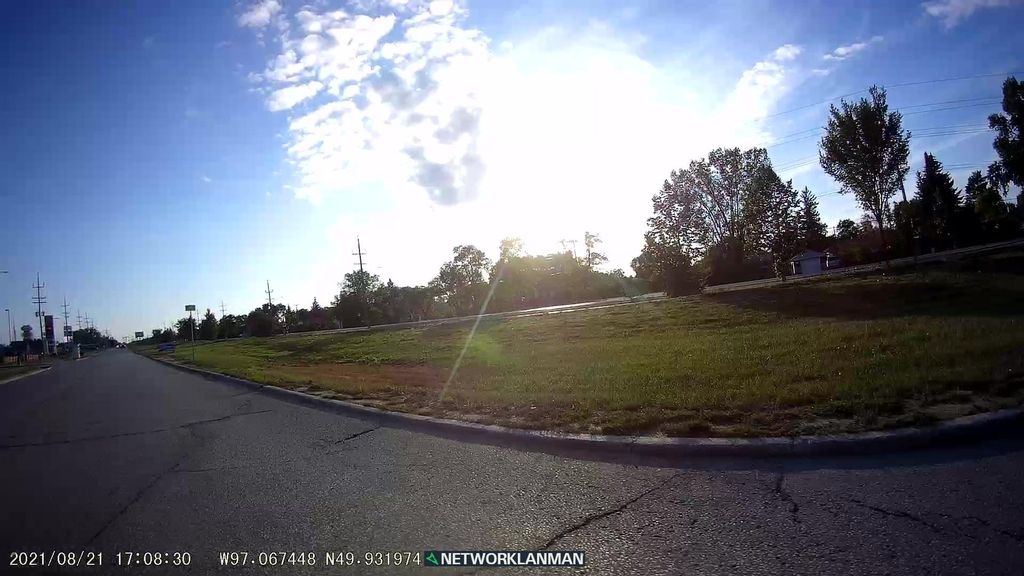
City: winnipeg